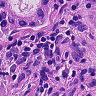
Metastatic tissue present: yes